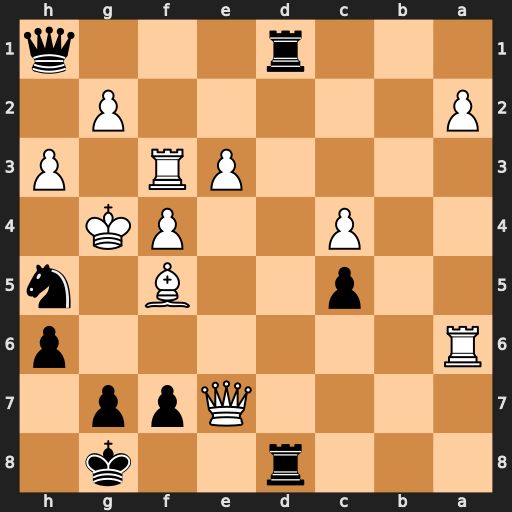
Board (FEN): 3r2k1/4Qpp1/R6p/2p2B1n/2P2PK1/4PR1P/P5P1/3r3q
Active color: b
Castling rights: -
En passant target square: -
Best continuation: Qxg2+ Kh4 Qxf3